Question: I am trying to develop my first application for Android with Google Maps V2. I've copied one code from this website: <URL> and I followed the instructions step by step. Now I am getting these errors in my 'Mainactivity' and I don't know what is wrong.
I have an error in the following lines:
'''
setContentView(R.layout.activity_main);
mMap = ((MapFragment) getFragmentManager().findFragmentById(R.id.map)).getMap();
getMenuInflater().inflate(R.menu.main, menu);
'''

Mainactivity.java
'''
package info.tekguc.umut.googlemapsmapsandroidv2;
import info.tekguc.umut.googlemapsmapsandroidv2.R;
import android.os.Bundle;
import android.app.Activity;
import android.view.Menu;
import com.google.android.gms.maps.GoogleMap;
import com.google.android.gms.maps.MapFragment;
import com.google.android.gms.maps.model.LatLng;
import com.google.android.gms.maps.model.Marker;
import com.google.android.gms.maps.model.MarkerOptions;
public class MainActivity extends Activity {
private GoogleMap mMap;
@Override
protected void onCreate(Bundle savedInstanceState) {
super.onCreate(savedInstanceState);
setContentView(R.layout.activity_main);
mMap = ((MapFragment) getFragmentManager().findFragmentById(R.id.map)).getMap();
mMap.setMapType(GoogleMap.MAP_TYPE_SATELLITE);
final LatLng CIU = new LatLng(35.21843892856462, 33.41662287712097);
Marker ciu = mMap.addMarker(new MarkerOptions()
.position(CIU).title("My Office"));
}
@Override
public boolean onCreateOptionsMenu(Menu menu) {
// Inflate the menu; this adds items to the action bar if it is present.
getMenuInflater().inflate(R.menu.main, menu);
return true;
}
}
'''
---
activity_main.xml
'''
<RelativeLayout xmlns:android="http://schemas.android.com/apk/res/android"
xmlns:tools="http://schemas.android.com/tools"
android:layout_width="match_parent"
android:layout_height="match_parent"
android:paddingBottom="@dimen/activity_vertical_margin"
android:paddingLeft="@dimen/activity_horizontal_margin"
android:paddingRight="@dimen/activity_horizontal_margin"
android:paddingTop="@dimen/activity_vertical_margin"
tools:context=".MainActivity" >
<TextView
android:layout_width="wrap_content"
android:layout_height="wrap_content"
android:text="@string/hello_world" />
<fragment
android:id="@+id/map"
android:layout_width="match_parent"
android:layout_height="match_parent"
class="com.google.android.gms.maps.MapFragment"/>
</RelativeLayout>
'''
AndroidManifest.xml
'''
<?xml version="1.0" encoding="utf-8"?>
<manifest xmlns:android="http://schemas.android.com/apk/res/android"
package="info.tekguc.umut.googlemapsmapsandroidv2"
android:versionCode="1"
android:versionName="1.0" >
<uses-sdk
android:minSdkVersion="14"
android:targetSdkVersion="17" />
<permission
android:name="com.example.androidmapsv2.permission.MAPS_RECEIVE"
android:protectionLevel="signature"></permission>
<uses-permission
android:name="com.example.androidmapsv2.permission.MAPS_RECEIVE"/>
<uses-permission
android:name="com.google.android.providers.gsf.permission.READ_GSERVICES"/>
<uses-permission
android:name="android.permission.INTERNET"/>
<uses-permission
android:name="android.permission.WRITE_EXTERNAL_STORAGE"/>
<uses-permission
android:name="android.permission.ACCESS_COARSE_LOCATION"/>
<uses-permission
android:name="android.permission.ACCESS_FINE_LOCATION"/>
<uses-feature
android:glEsVersion="0x00020000"
android:required="true"/>
<application
android:allowBackup="true"
android:icon="@drawable/ic_launcher"
android:label="@string/app_name"
android:theme="@style/AppTheme" >
<meta-data
android:name="com.google.android.maps.v2.API_KEY"
android:value="AIzaSyDciL7-T3BphxGv2q-A77vNrcyJQ_sTrgI"/>
<meta-data
android:name="com.google.android.gms.version"
android:value="@integer/google_play_services_version" />
<activity
android:name="info.tekguc.umut.googlemapsmapsandroidv2.MainActivity"
android:label="@string/app_name" >
<intent-filter>
<action android:name="android.intent.action.MAIN" />
<category android:name="android.intent.category.LAUNCHER" />
</intent-filter>
</activity>
</application>
</manifest>
'''
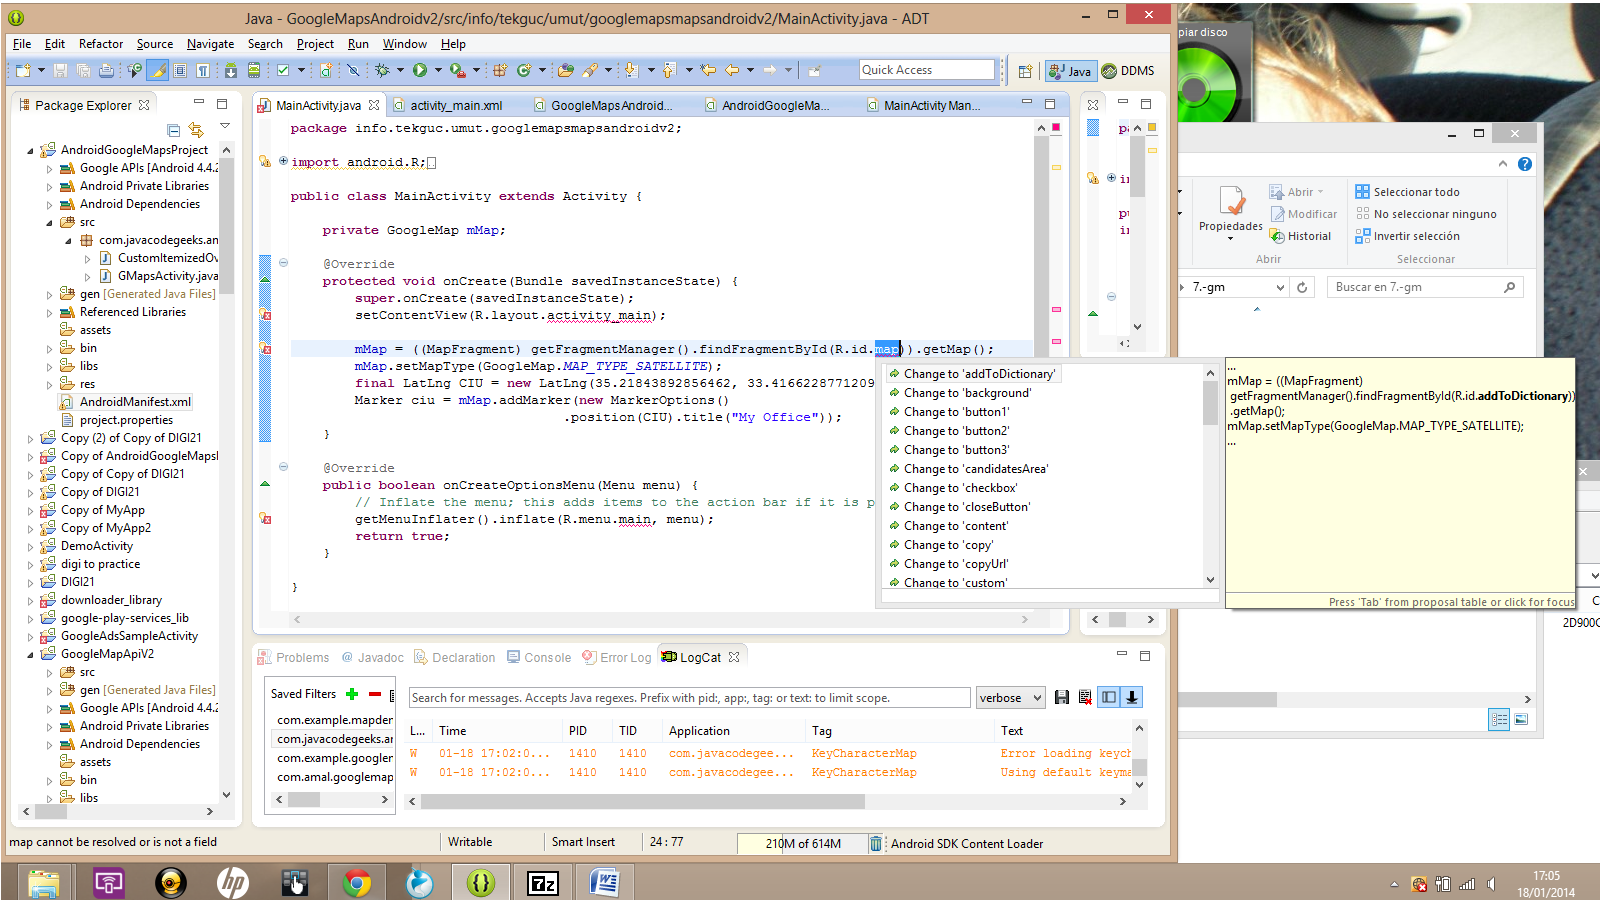
Answer: Remove
'''
import android.R;
'''
and also you are missing a meta tag in manifest file
'''
<meta-data
android:name="com.google.android.gms.version"
android:value="@integer/google_play_services_version" />
'''
You should have
'''
import info.tekguc.umut.googlemapsmapsandroidv2.R;
'''
If it is same package no need to import